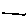
Label: line